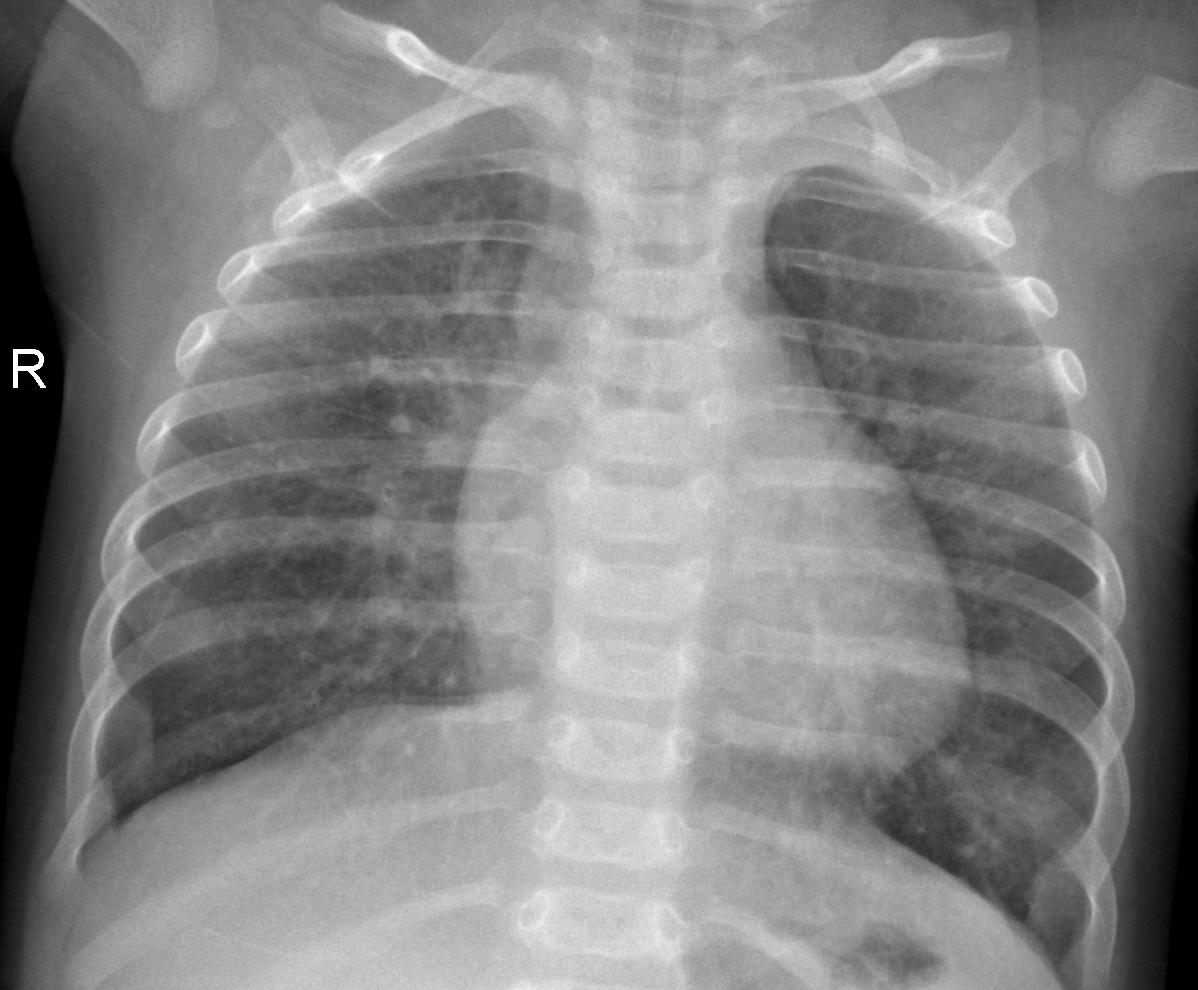
Diagnosis: PNEUMONIA